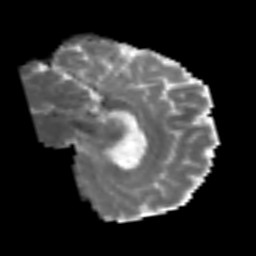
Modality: MD
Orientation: sagittal
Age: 56
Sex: male
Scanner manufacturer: siemens
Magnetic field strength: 3 T
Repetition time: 6.1 s
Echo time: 0.101 s